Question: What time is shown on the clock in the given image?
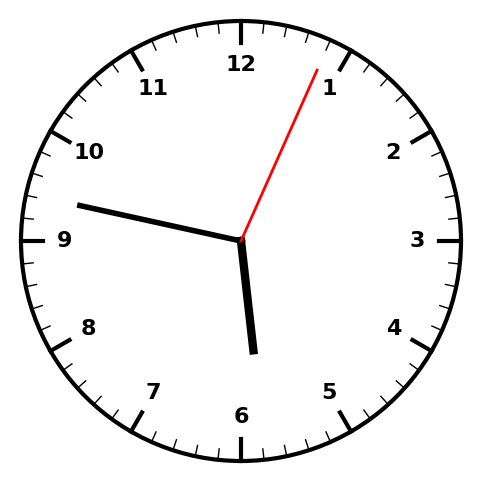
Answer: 05:47:04